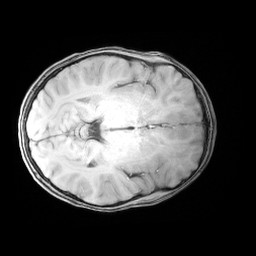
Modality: MP2RAGE
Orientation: axial
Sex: male
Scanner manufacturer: siemens
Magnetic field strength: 3 T
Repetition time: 5 s
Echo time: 0.00355 s